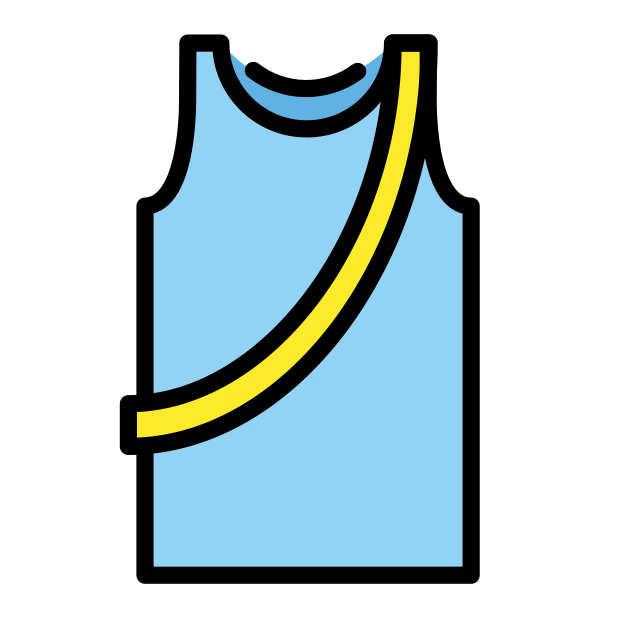
Emoji: 🎽
Name: running shirt with sash
Unicode: 0x1f3bd